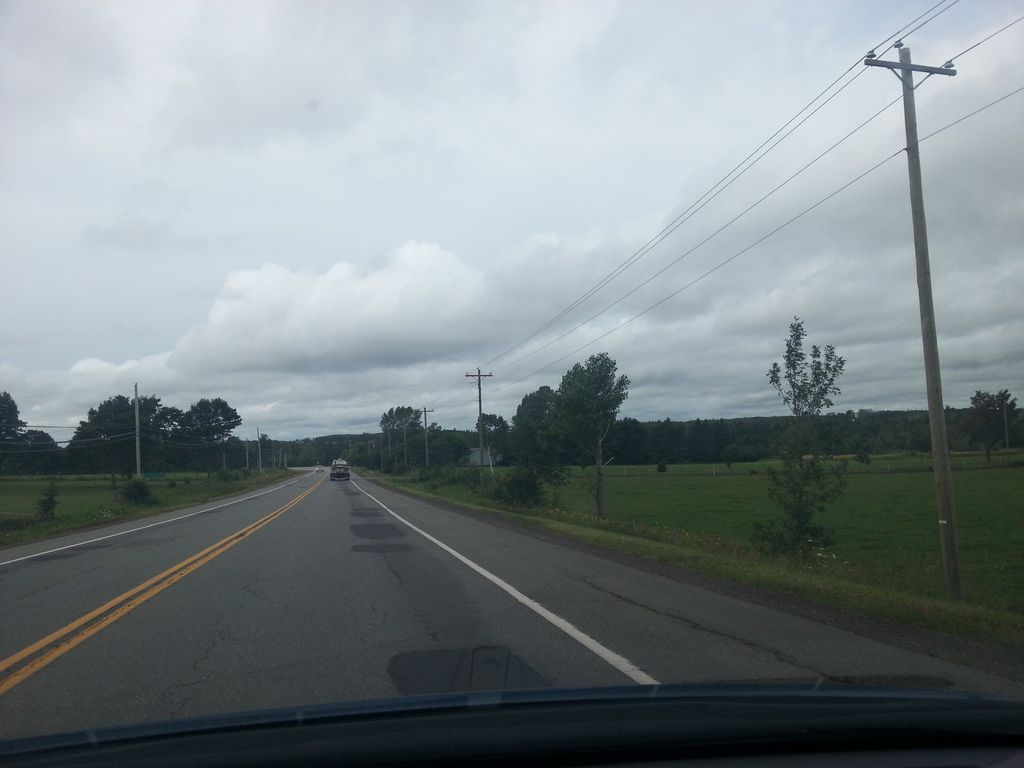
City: charlottetown